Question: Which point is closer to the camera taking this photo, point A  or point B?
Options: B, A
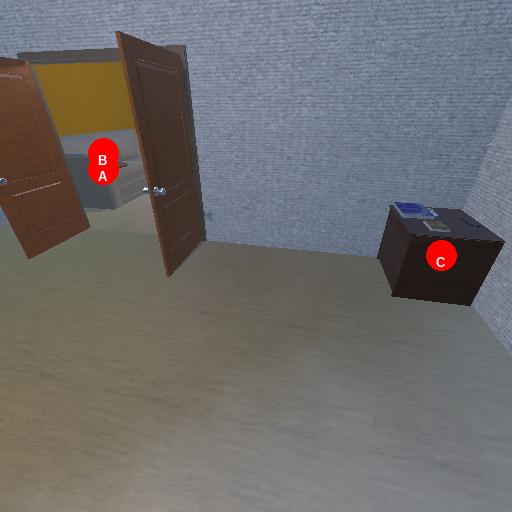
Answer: B